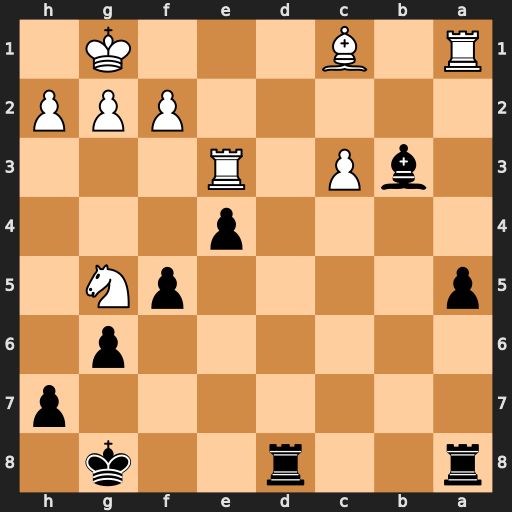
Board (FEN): r2r2k1/7p/6p1/p4pN1/4p3/1bP1R3/5PPP/R1B3K1
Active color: b
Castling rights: -
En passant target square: -
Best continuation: Rd1+ Re1 Rxe1#